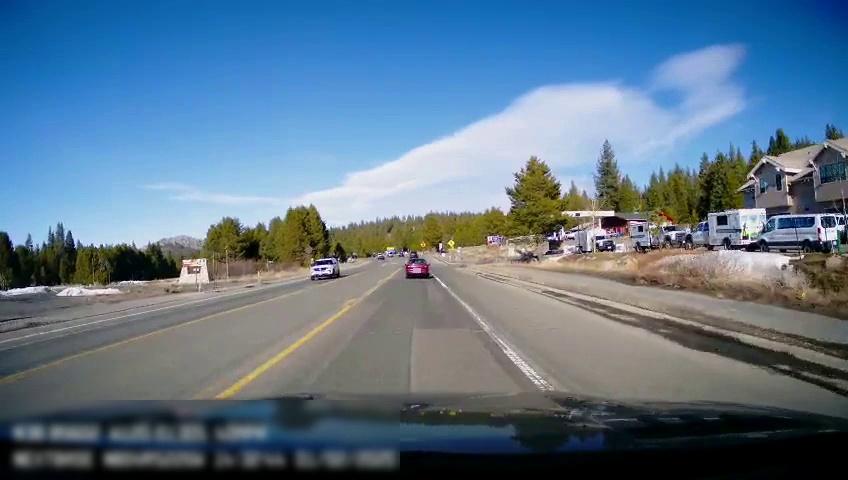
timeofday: Day
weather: Sunny
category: Drivable Space
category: Vehicles | Car
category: Vehicles | SUV
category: Vehicles | SUV
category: Vehicles | Van
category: Vehicles | Truck
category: Vehicles | Truck
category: Vehicles | Truck
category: Vehicles | Truck
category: Lanes | Current Lane
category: Lanes | Current Lane
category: Lanes | Opposite Lane
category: Lanes | Opposite Lane